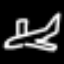
Label: airplane